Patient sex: M
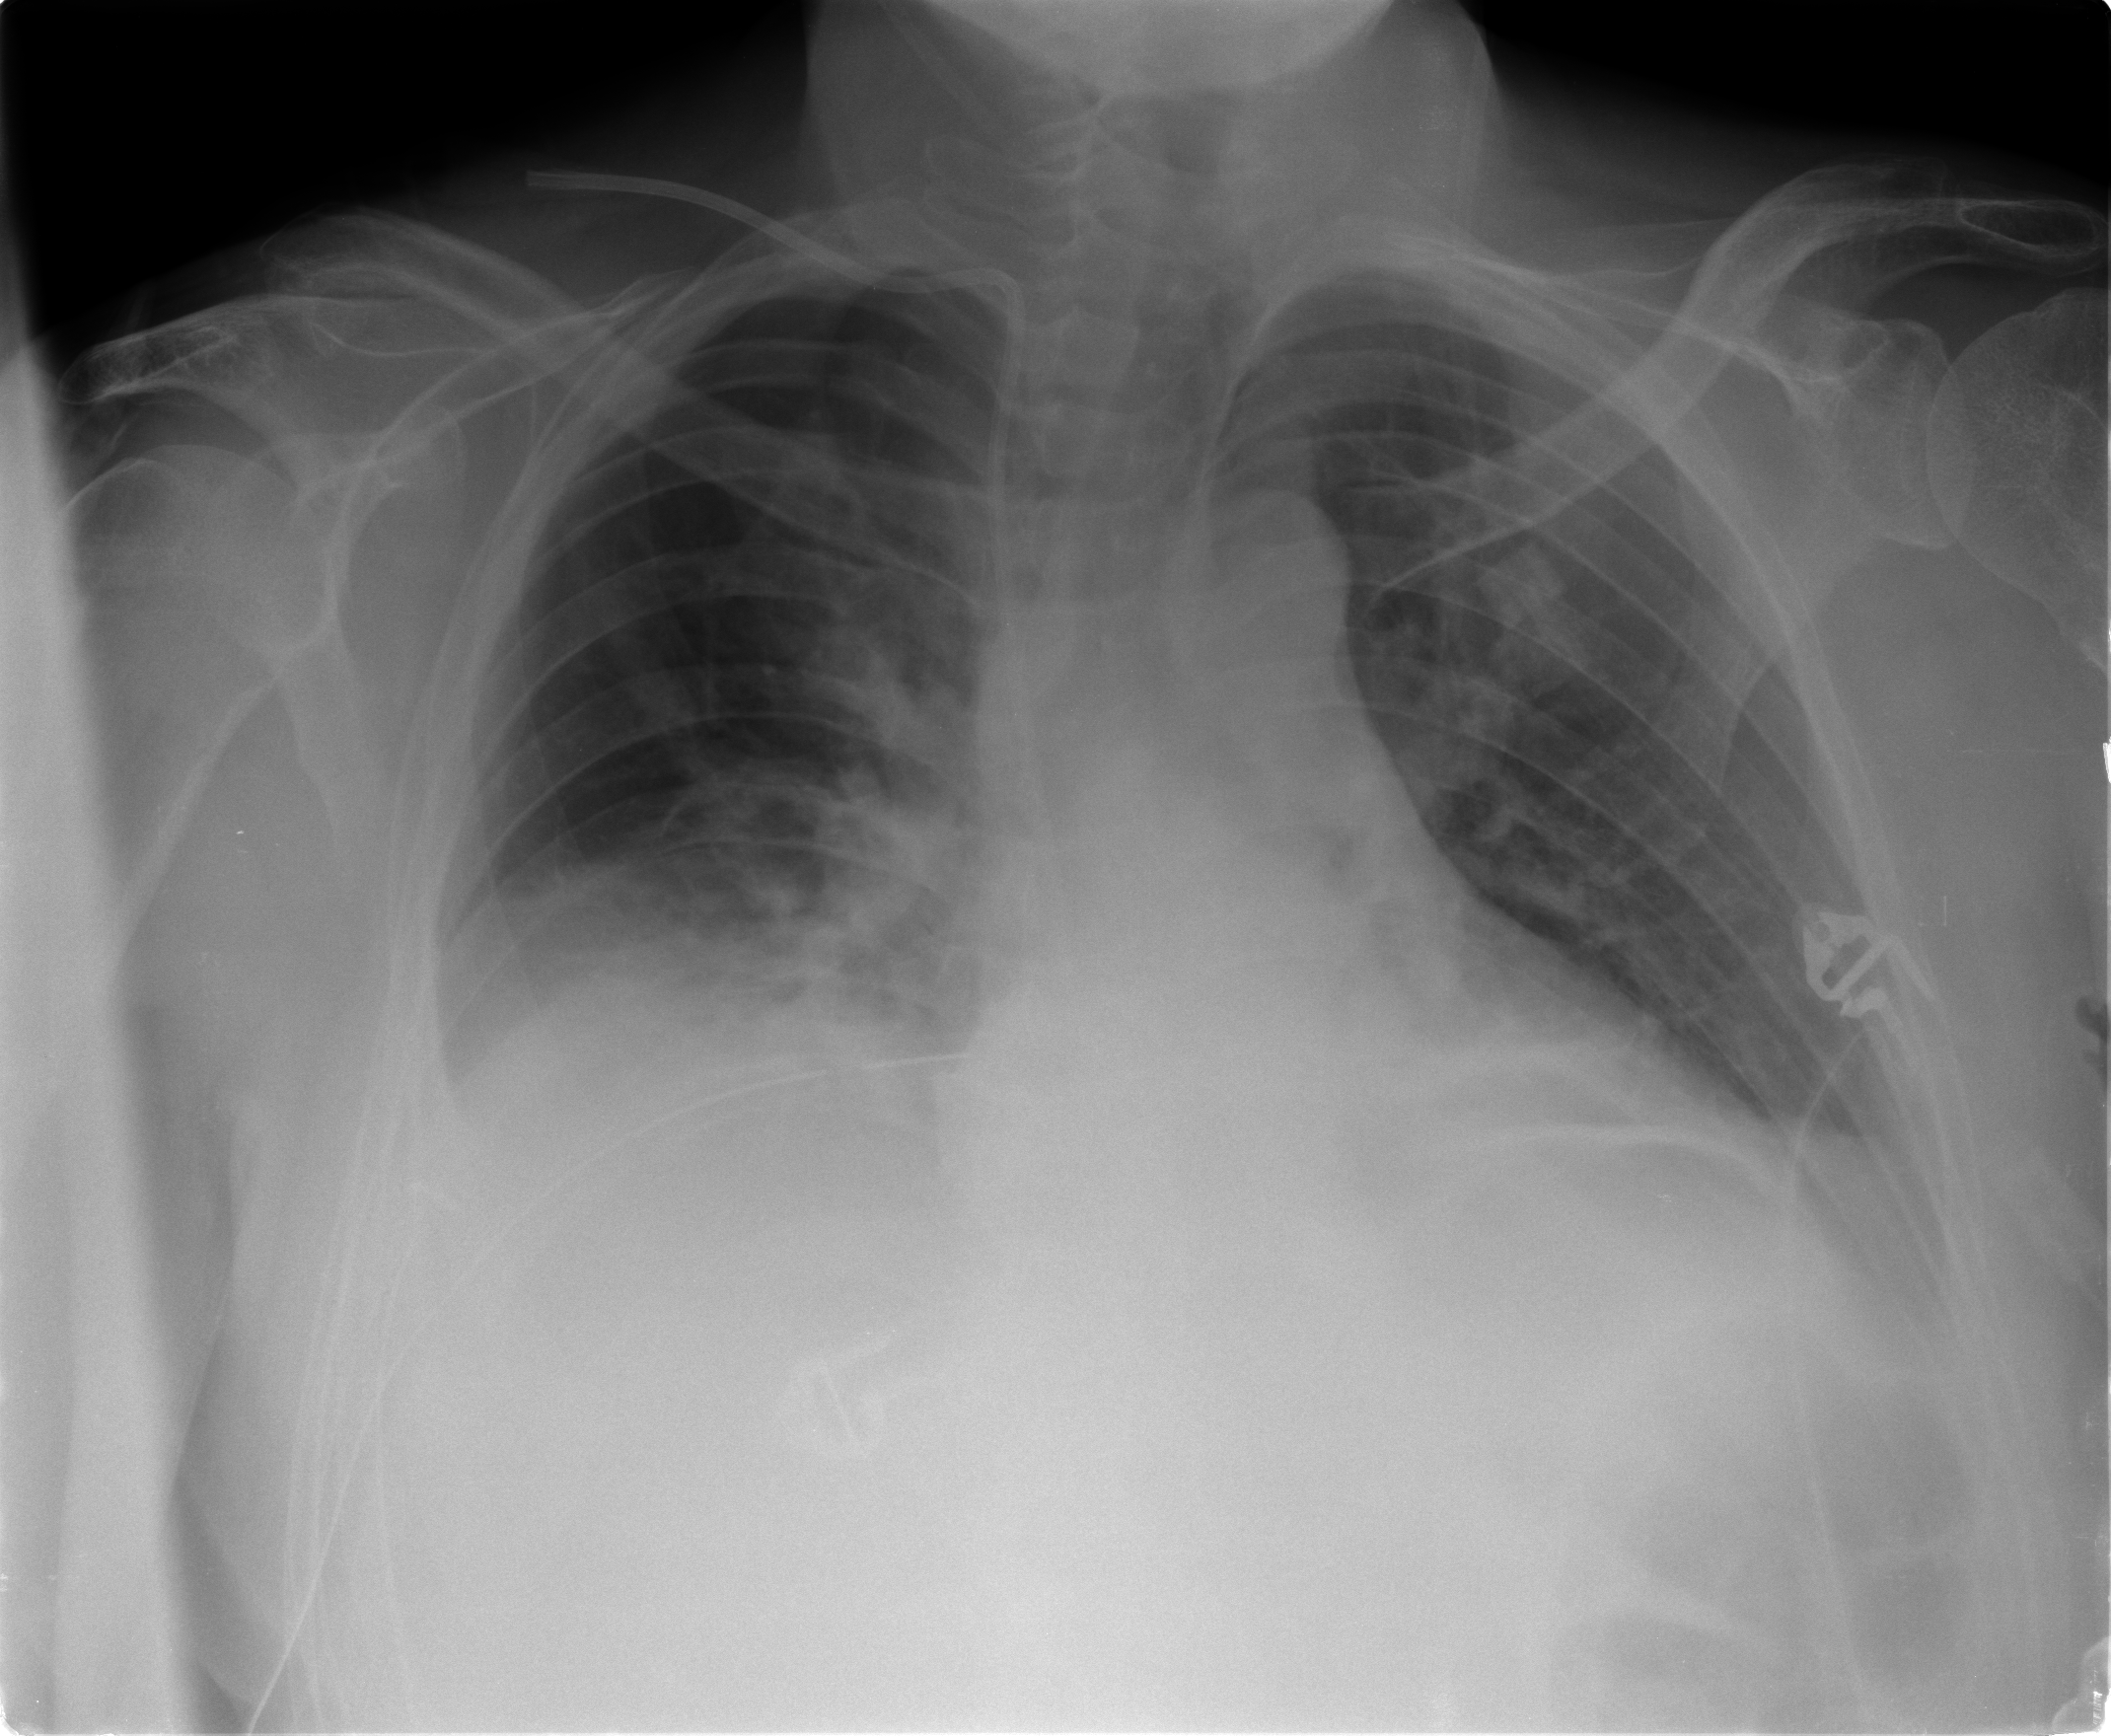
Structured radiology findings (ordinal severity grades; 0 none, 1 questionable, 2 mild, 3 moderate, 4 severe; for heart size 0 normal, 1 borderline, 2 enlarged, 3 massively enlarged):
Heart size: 0
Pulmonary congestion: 1
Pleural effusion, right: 2
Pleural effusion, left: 1
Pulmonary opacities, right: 1
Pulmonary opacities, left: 0
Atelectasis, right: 2
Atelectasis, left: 2